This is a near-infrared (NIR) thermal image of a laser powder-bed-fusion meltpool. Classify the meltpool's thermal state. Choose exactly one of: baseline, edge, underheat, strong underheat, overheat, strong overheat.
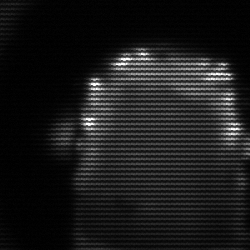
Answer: baseline